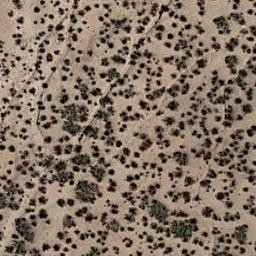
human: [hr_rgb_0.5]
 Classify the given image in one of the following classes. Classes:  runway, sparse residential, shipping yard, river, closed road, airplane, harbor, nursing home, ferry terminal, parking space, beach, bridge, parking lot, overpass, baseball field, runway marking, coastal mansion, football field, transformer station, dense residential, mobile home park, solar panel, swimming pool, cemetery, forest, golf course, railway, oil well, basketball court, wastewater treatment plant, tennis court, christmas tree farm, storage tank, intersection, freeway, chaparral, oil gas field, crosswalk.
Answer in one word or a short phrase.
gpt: chaparral